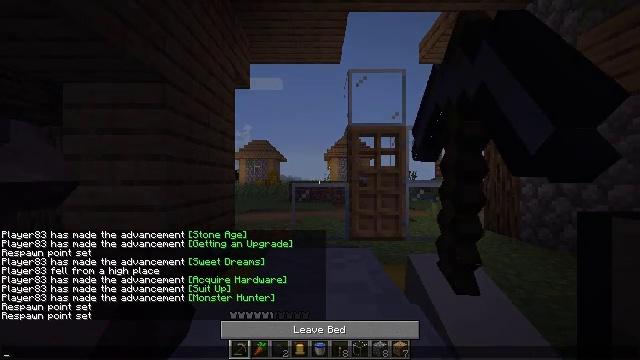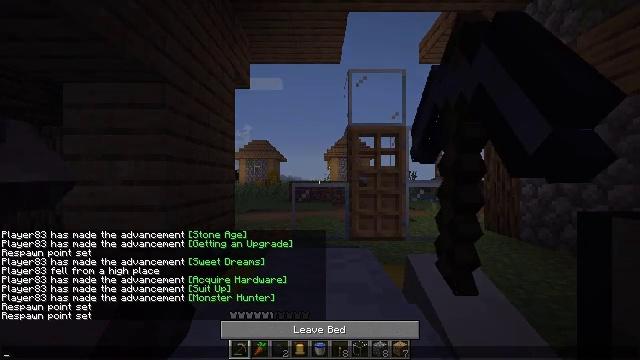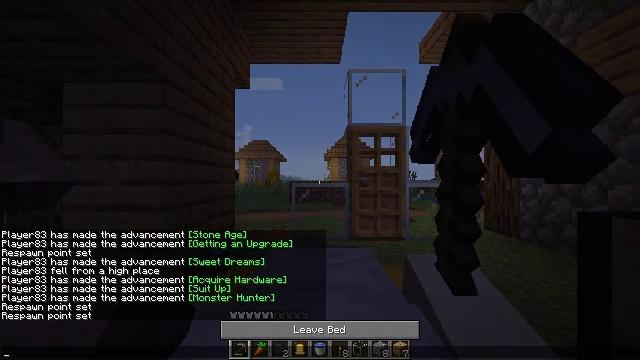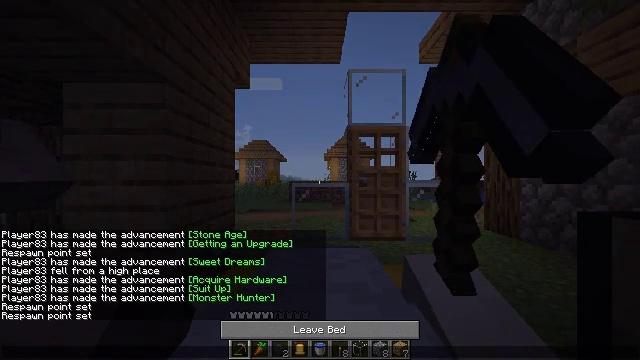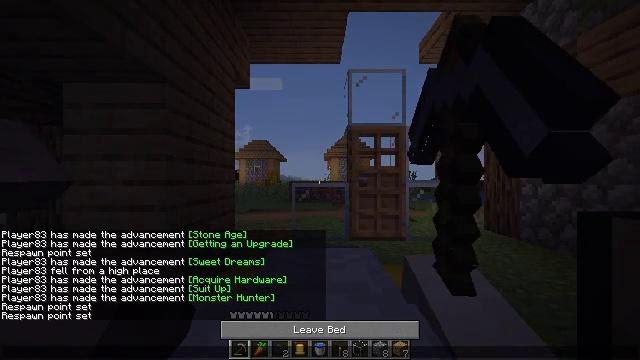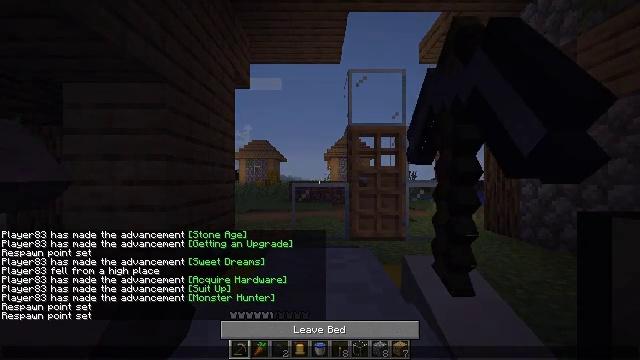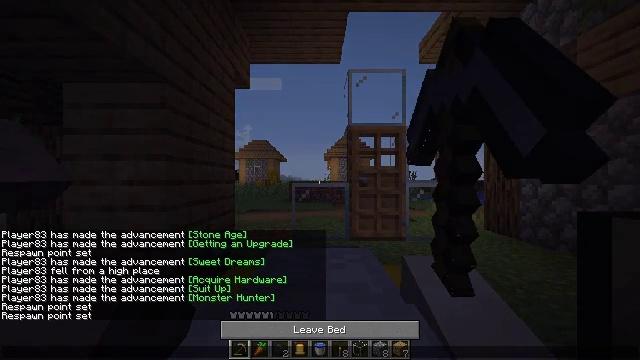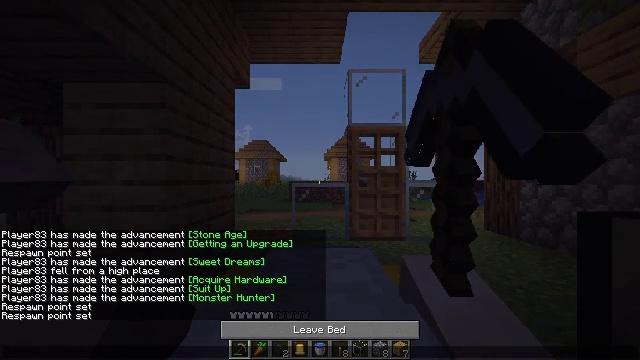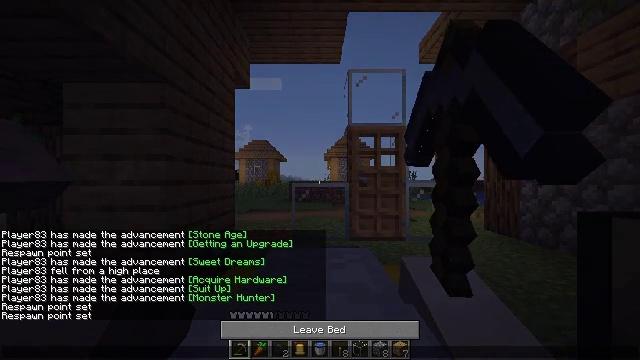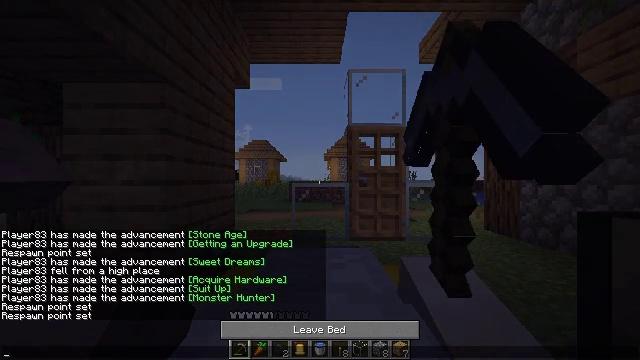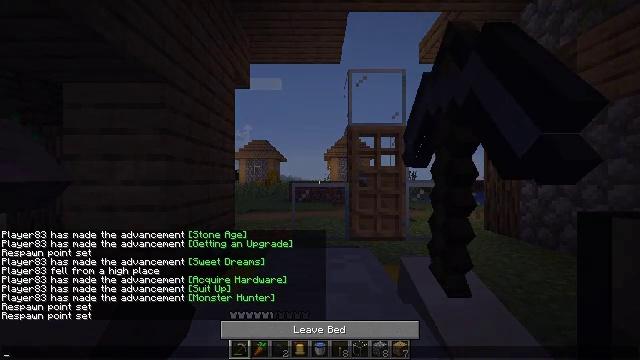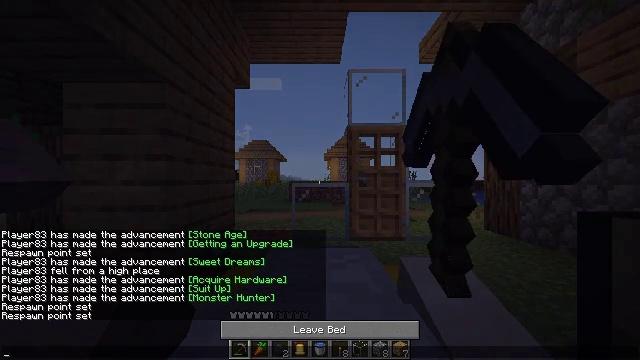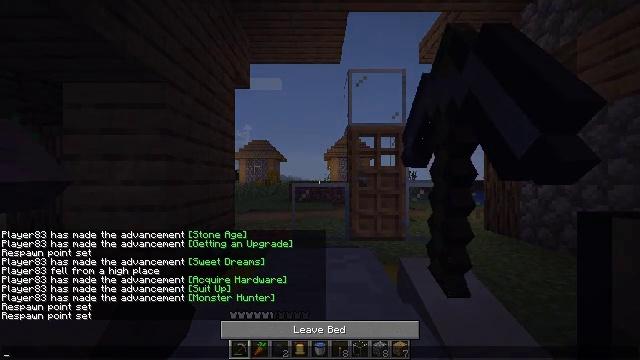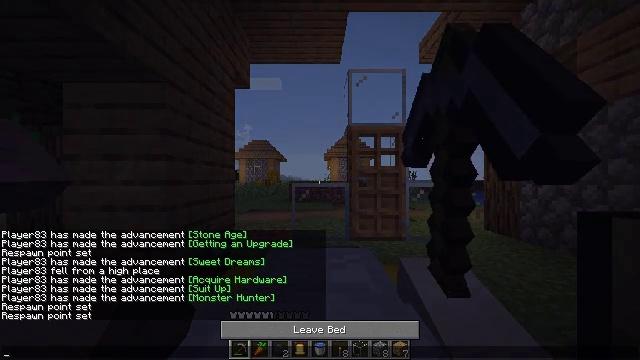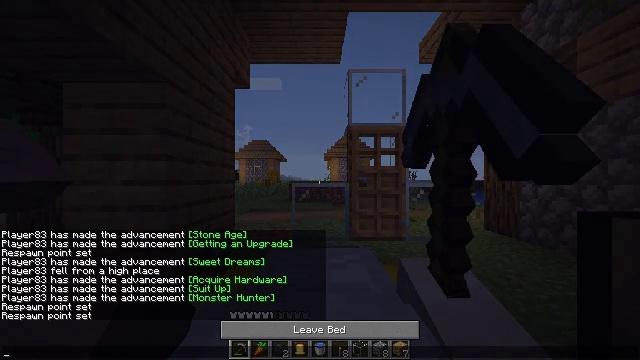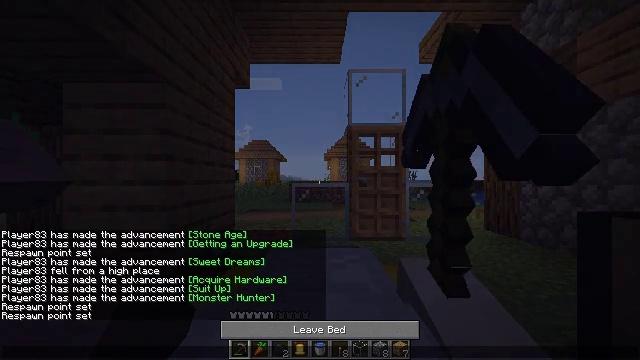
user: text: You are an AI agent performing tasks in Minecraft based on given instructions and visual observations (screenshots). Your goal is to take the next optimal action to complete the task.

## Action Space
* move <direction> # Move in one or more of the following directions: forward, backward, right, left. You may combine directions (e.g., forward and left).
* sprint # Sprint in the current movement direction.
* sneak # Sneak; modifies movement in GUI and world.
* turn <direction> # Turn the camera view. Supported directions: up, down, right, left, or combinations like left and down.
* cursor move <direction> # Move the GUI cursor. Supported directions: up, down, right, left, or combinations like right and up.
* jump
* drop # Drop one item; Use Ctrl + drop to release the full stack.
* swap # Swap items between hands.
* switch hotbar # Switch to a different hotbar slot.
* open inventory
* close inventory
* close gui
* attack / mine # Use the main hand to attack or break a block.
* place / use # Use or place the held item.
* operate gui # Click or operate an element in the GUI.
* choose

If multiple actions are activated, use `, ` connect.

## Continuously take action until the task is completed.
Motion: motion action
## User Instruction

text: Attack the oak planks to recycle it.
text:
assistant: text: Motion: no_op
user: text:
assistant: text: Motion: no_op
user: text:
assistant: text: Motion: no_op
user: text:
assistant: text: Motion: no_op
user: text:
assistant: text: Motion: no_op
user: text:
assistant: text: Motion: no_op
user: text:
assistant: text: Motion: no_op
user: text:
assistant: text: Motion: no_op
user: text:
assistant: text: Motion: no_op
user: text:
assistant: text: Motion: no_op
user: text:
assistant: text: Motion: no_op
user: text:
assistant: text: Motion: no_op
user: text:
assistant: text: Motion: no_op
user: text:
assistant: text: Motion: no_op
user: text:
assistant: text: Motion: no_op
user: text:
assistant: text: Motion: no_op
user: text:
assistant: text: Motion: no_op
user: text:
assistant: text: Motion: no_op
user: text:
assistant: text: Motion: no_op
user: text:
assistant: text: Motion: no_op
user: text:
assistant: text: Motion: no_op
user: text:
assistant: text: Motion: no_op
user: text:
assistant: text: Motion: no_op
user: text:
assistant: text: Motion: no_op
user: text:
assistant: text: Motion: no_op
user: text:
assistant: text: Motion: no_op
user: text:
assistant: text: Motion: no_op
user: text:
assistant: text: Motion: no_op
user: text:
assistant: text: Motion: no_op
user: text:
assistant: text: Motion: no_op